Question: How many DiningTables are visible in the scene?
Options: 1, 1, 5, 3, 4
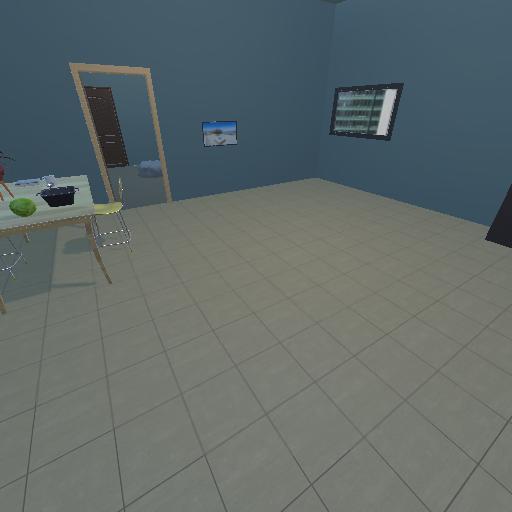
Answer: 1